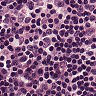
Metastatic tissue present: no